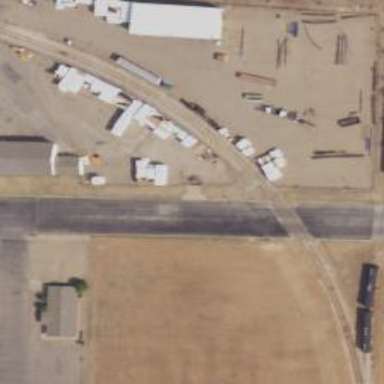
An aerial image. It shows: Railway spur service.